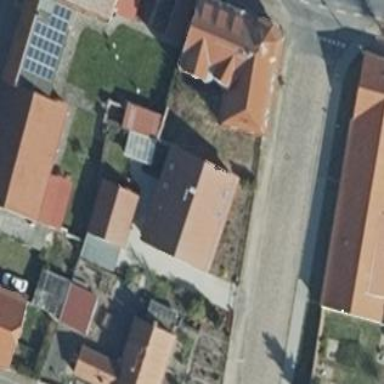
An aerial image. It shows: Detached building with gabled roof made of red roof tiles. The roof is oriented along the structure.